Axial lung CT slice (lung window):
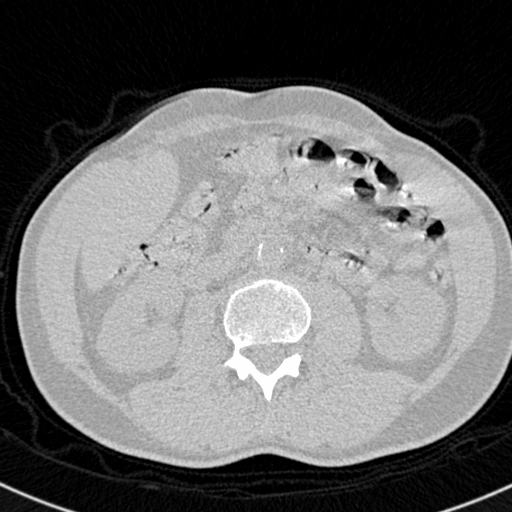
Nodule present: no